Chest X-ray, PA view. Patient: 42 years old, sex F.
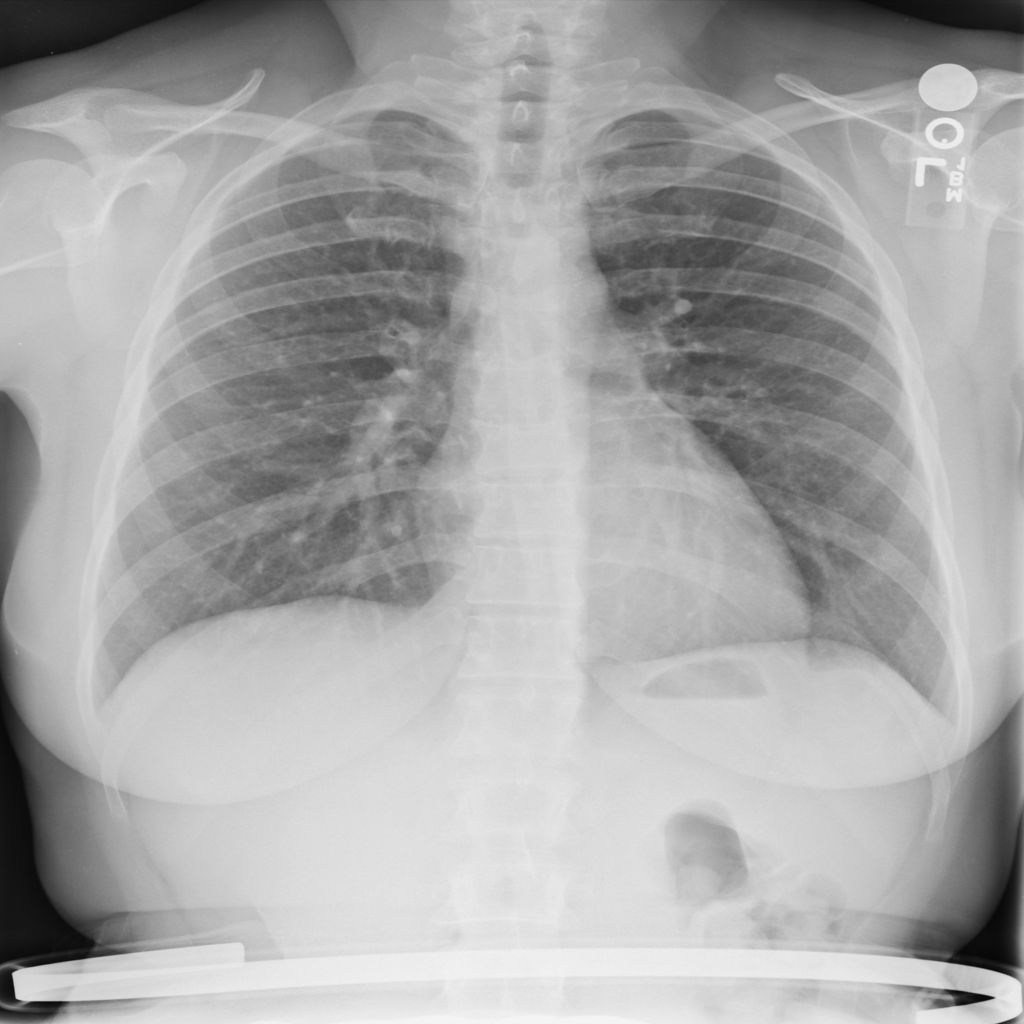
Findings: No Finding